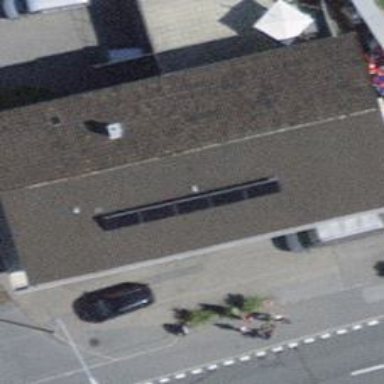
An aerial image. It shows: Solar power generator with photovoltaic panels.